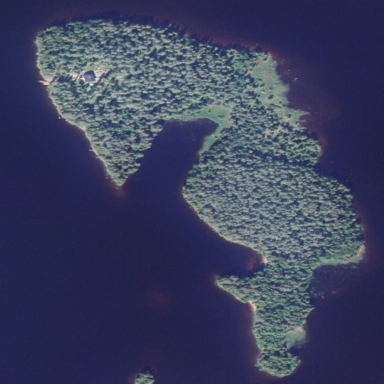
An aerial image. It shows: Island.